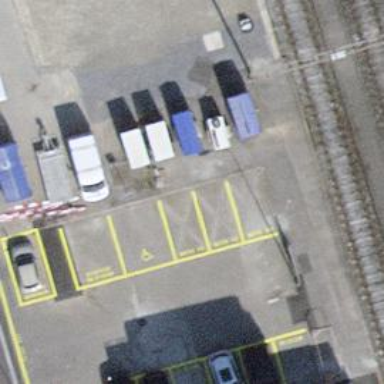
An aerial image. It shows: Car-sharing service available at this location.